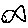
Label: fish